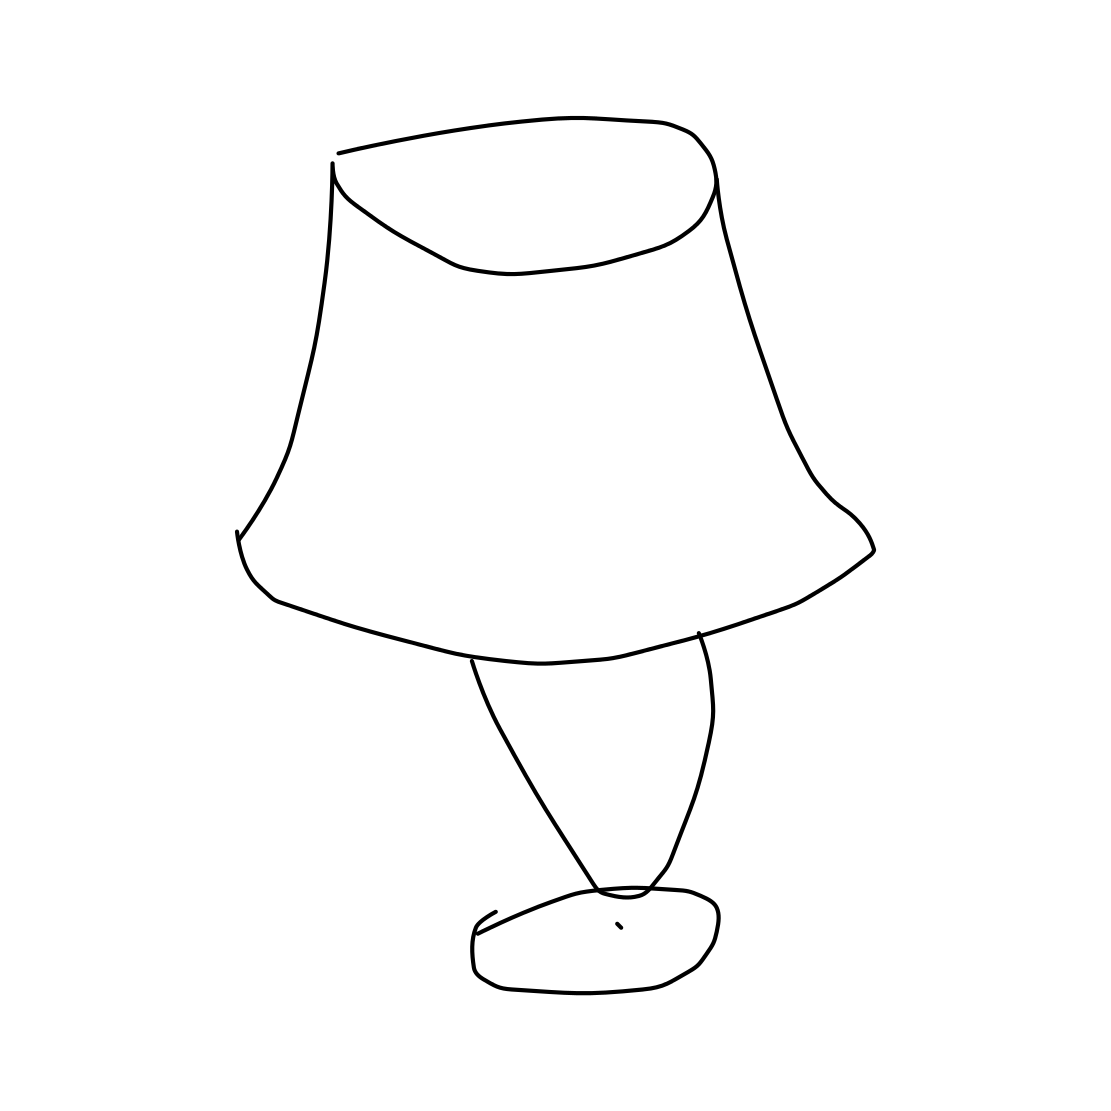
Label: tablelamp